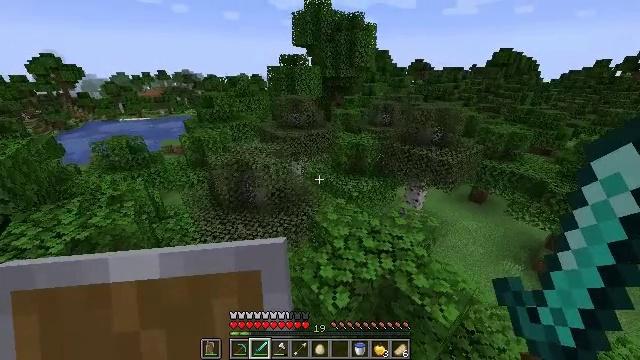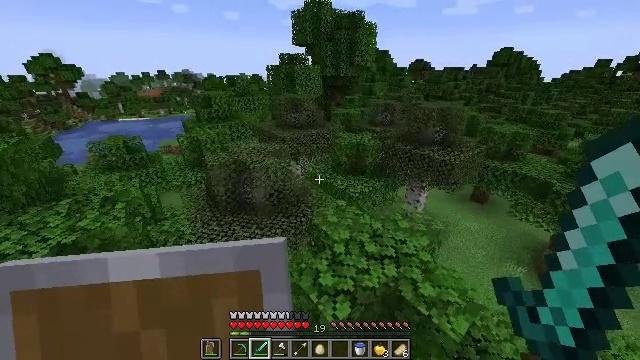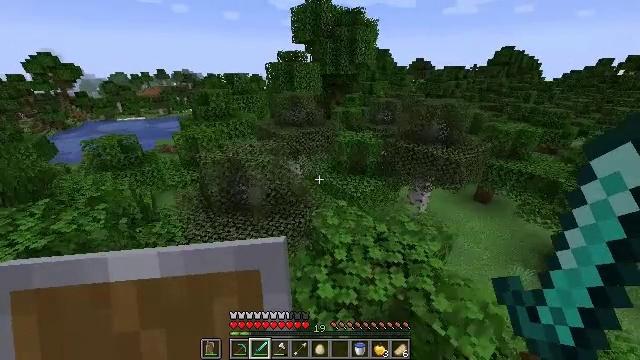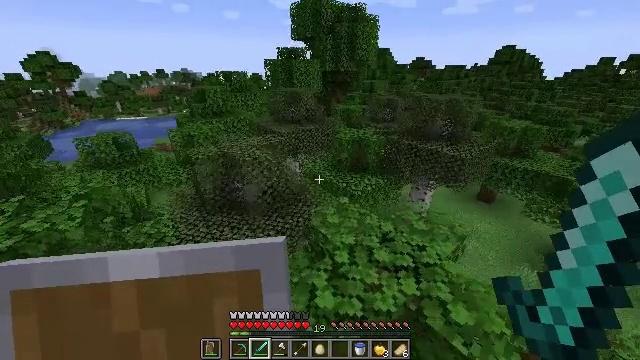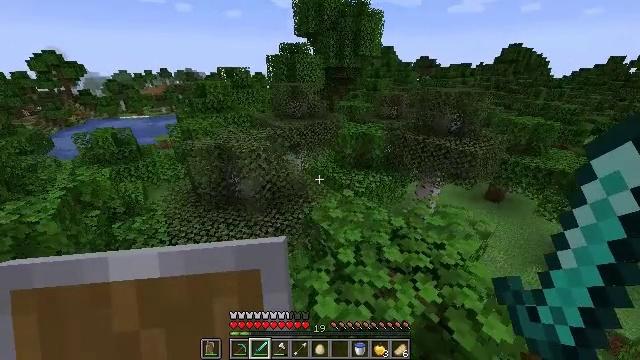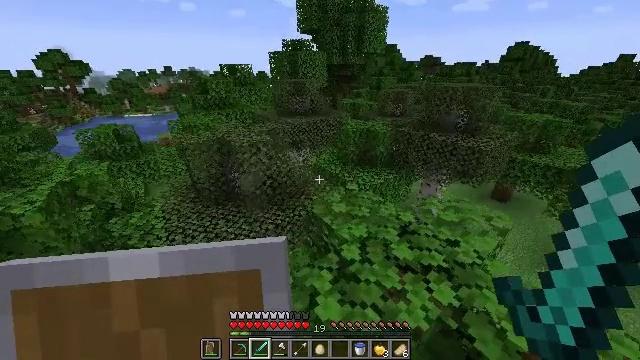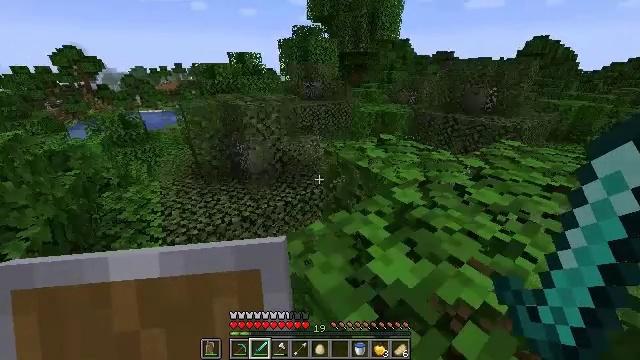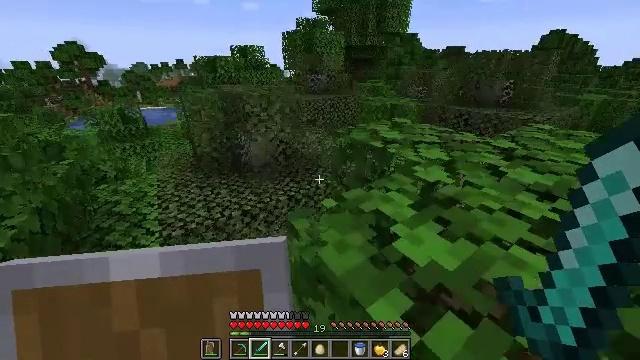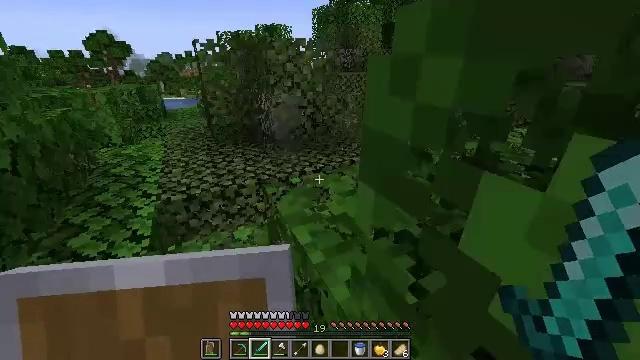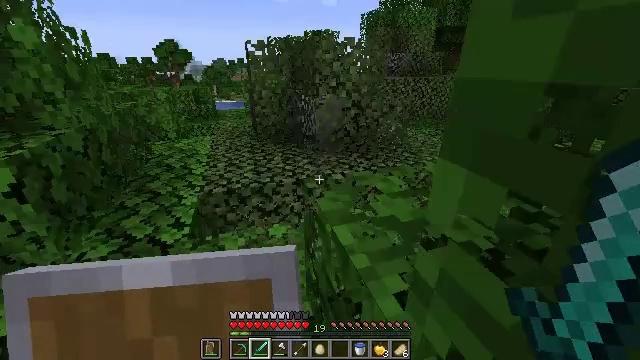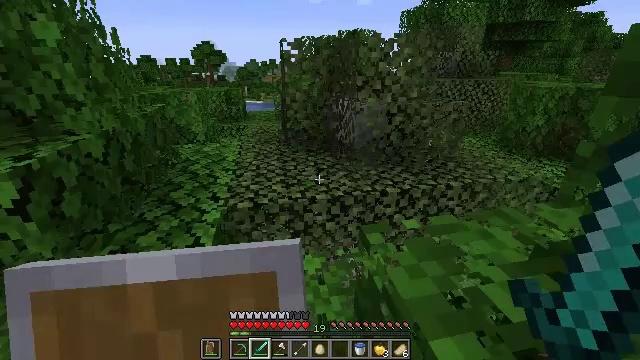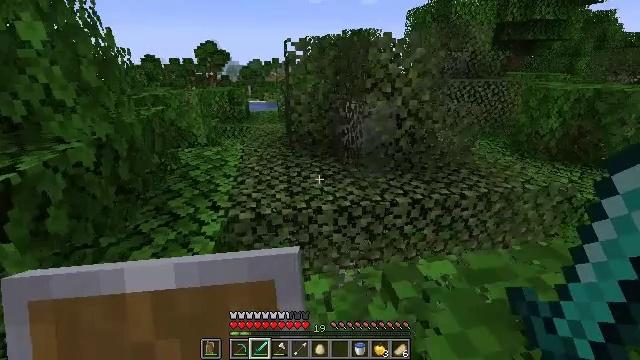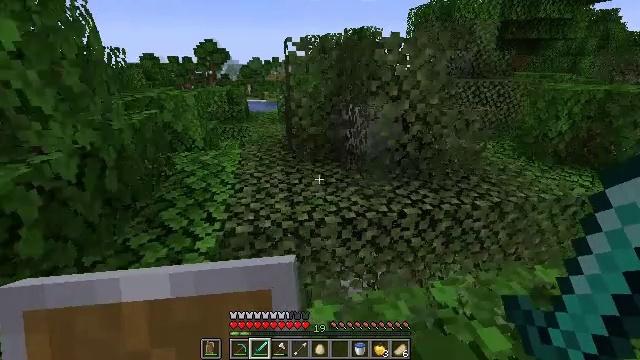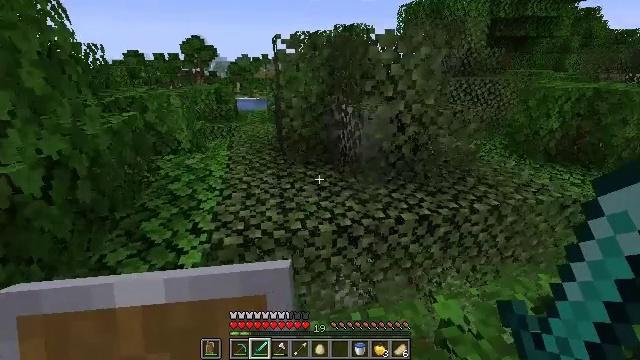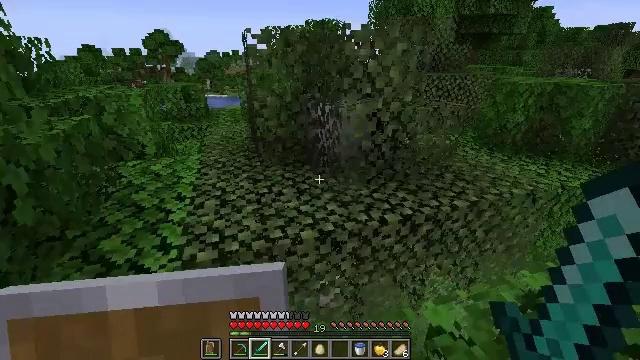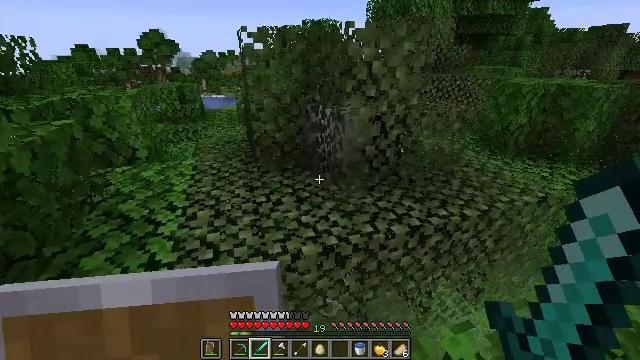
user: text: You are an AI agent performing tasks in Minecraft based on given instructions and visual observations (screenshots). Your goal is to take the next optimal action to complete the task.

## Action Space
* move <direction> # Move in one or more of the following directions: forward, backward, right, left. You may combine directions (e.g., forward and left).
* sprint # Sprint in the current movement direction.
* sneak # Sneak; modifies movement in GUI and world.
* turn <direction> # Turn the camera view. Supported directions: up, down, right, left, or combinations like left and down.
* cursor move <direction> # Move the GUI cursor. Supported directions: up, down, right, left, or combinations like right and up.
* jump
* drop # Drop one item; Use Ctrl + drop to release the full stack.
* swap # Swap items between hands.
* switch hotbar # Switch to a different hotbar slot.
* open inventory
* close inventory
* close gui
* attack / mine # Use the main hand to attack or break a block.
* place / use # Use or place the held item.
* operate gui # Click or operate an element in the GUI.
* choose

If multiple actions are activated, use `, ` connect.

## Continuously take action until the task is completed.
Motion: motion action
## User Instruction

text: Remove birch leaves from trees.
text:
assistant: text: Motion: move forward, sprint, jump
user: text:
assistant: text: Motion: move forward, sprint, jump
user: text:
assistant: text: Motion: move forward, sprint, jump
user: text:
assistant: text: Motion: move forward, sprint, jump
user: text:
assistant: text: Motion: move forward, sprint
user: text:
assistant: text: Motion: move forward, sprint, turn left
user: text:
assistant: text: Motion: move forward, sprint, turn left
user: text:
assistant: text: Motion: move forward, sprint, turn left
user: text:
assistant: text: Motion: move forward, sprint, turn left and up
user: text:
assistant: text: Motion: move forward, sprint, turn left
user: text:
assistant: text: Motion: move forward, sprint
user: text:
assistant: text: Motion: move forward, sprint
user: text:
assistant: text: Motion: move forward, sprint, turn right
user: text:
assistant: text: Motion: move forward, sprint, turn right
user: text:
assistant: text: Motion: move forward, sprint
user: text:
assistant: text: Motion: move forward, sprint
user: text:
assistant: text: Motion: move forward, sprint
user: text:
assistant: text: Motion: move forward, sprint, jump
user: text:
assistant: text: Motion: move forward, sprint, jump
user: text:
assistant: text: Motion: move forward, sprint, jump
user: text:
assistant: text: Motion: move forward, sprint, jump
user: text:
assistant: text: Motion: move forward, sprint, jump
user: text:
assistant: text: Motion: move forward, sprint, jump
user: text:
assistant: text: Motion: move forward, sprint, jump
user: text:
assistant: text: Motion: move forward, sprint, turn right
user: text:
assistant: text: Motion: move forward, sprint, turn right and down
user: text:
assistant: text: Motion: move forward, sprint, turn right
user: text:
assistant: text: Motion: sprint, turn right and up
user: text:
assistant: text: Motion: turn right and up
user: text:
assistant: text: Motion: turn right and up